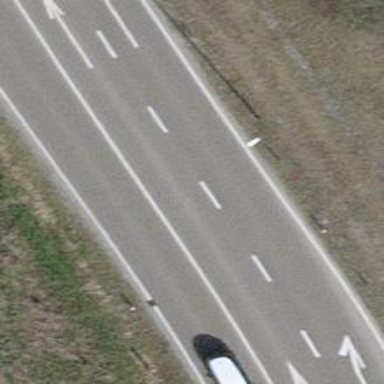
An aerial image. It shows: Secondary road with asphalt surface.